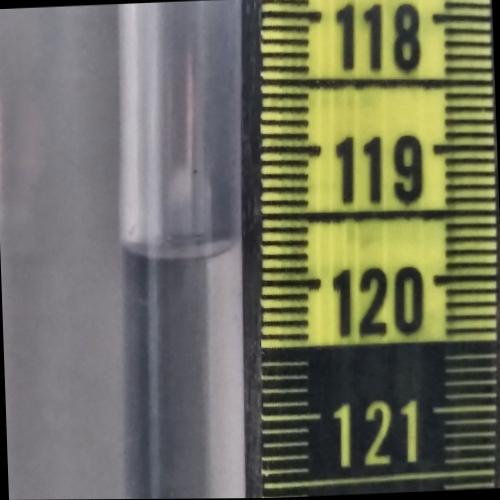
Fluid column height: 119.7 cm